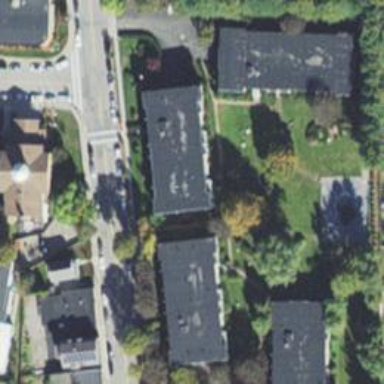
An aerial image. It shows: Residential area with apartments.